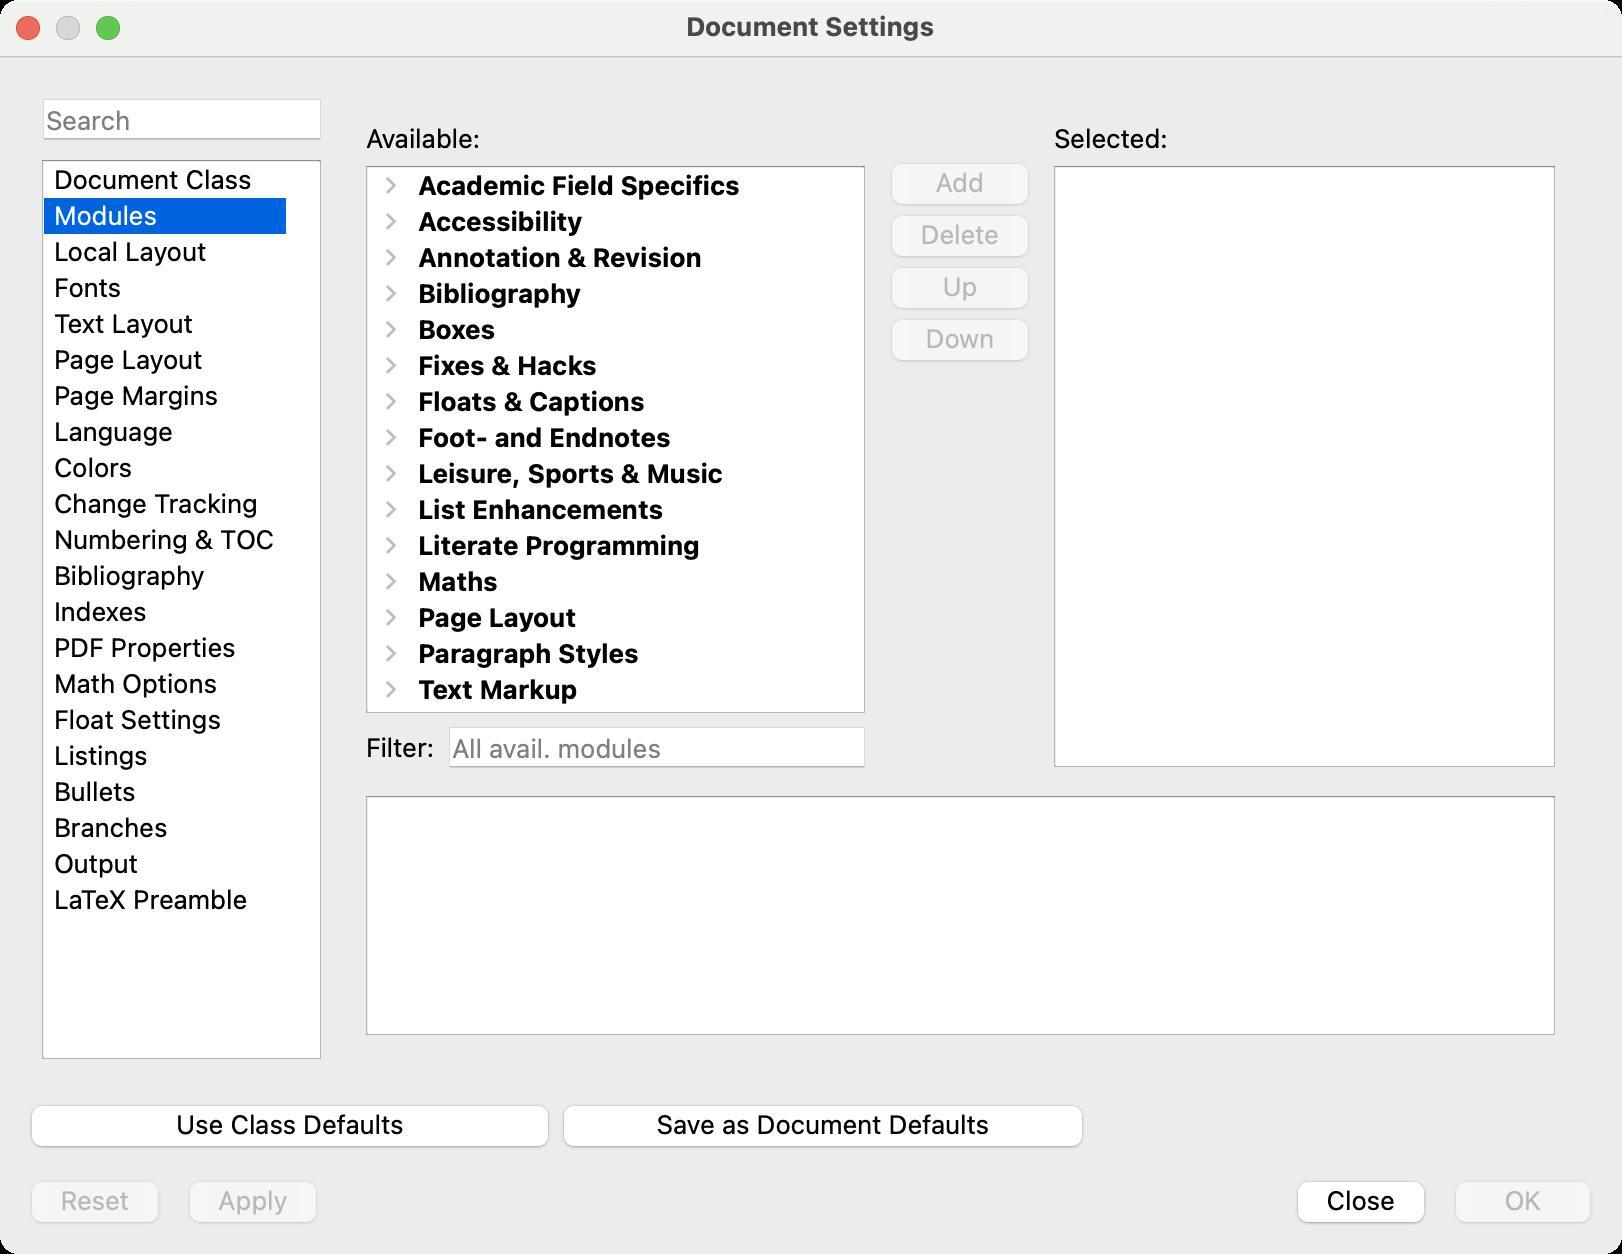
Accessibility tree:
{"name": "Document_Settings", "role": "AXWindow", "description": null, "role_description": "діалогове вікно", "value": null, "position": "270.00;142.00", "size": "811;627", "children": [{"name": "", "role": "AXGroup", "description": "", "role_description": "група", "value": null, "position": "9.00;586.00", "size": "793;32", "children": [{"name": "OK", "role": "AXButton", "description": "", "role_description": "кнопка", "value": null, "position": "721.00;586.00", "size": "81;32", "children": []}, {"name": "Close", "role": "AXButton", "description": "", "role_description": "кнопка", "value": null, "position": "642.00;586.00", "size": "77;32", "children": []}, {"name": "Apply", "role": "AXButton", "description": "", "role_description": "кнопка", "value": null, "position": "88.00;586.00", "size": "77;32", "children": []}, {"name": "Reset", "role": "AXButton", "description": "", "role_description": "кнопка", "value": null, "position": "9.00;586.00", "size": "77;32", "children": []}]}, {"name": "Use_Class_Defaults", "role": "AXButton", "description": "Reset to the default settings for the document class", "role_description": "кнопка", "value": null, "position": "9.00;548.00", "size": "272;32", "children": []}, {"name": "Save_as_Document_Defaults", "role": "AXButton", "description": "Save settings as defaults for new documents", "role_description": "кнопка", "value": null, "position": "275.00;548.00", "size": "273;32", "children": []}, {"name": "", "role": "AXTextField", "description": "Search", "role_description": "текстове поле", "value": "", "position": "21.00;49.00", "size": "140;21", "children": []}, {"name": "", "role": "AXGroup", "description": "", "role_description": "група", "value": null, "position": "21.00;80.00", "size": "140;450", "children": [{"name": "Document_Class", "role": "AXGroup", "description": "", "role_description": "група", "value": null, "position": "22.00;81.00", "size": "121;18", "children": []}, {"name": "Modules", "role": "AXGroup", "description": "", "role_description": "група", "value": null, "position": "22.00;99.00", "size": "121;18", "children": []}, {"name": "Local_Layout", "role": "AXGroup", "description": "", "role_description": "група", "value": null, "position": "22.00;117.00", "size": "121;18", "children": []}, {"name": "Fonts", "role": "AXGroup", "description": "", "role_description": "група", "value": null, "position": "22.00;135.00", "size": "121;18", "children": []}, {"name": "Text_Layout", "role": "AXGroup", "description": "", "role_description": "група", "value": null, "position": "22.00;153.00", "size": "121;18", "children": []}, {"name": "Page_Layout", "role": "AXGroup", "description": "", "role_description": "група", "value": null, "position": "22.00;171.00", "size": "121;18", "children": []}, {"name": "Page_Margins", "role": "AXGroup", "description": "", "role_description": "група", "value": null, "position": "22.00;189.00", "size": "121;18", "children": []}, {"name": "Language", "role": "AXGroup", "description": "", "role_description": "група", "value": null, "position": "22.00;207.00", "size": "121;18", "children": []}, {"name": "Colors", "role": "AXGroup", "description": "", "role_description": "група", "value": null, "position": "22.00;225.00", "size": "121;18", "children": []}, {"name": "Change_Tracking", "role": "AXGroup", "description": "", "role_description": "група", "value": null, "position": "22.00;243.00", "size": "121;18", "children": []}, {"name": "Numbering_&_TOC", "role": "AXGroup", "description": "", "role_description": "група", "value": null, "position": "22.00;261.00", "size": "121;18", "children": []}, {"name": "Bibliography", "role": "AXGroup", "description": "", "role_description": "група", "value": null, "position": "22.00;279.00", "size": "121;18", "children": []}, {"name": "Indexes", "role": "AXGroup", "description": "", "role_description": "група", "value": null, "position": "22.00;297.00", "size": "121;18", "children": []}, {"name": "PDF_Properties", "role": "AXGroup", "description": "", "role_description": "група", "value": null, "position": "22.00;315.00", "size": "121;18", "children": []}, {"name": "Math_Options", "role": "AXGroup", "description": "", "role_description": "група", "value": null, "position": "22.00;333.00", "size": "121;18", "children": []}, {"name": "Float_Settings", "role": "AXGroup", "description": "", "role_description": "група", "value": null, "position": "22.00;351.00", "size": "121;18", "children": []}, {"name": "Listings", "role": "AXGroup", "description": "", "role_description": "група", "value": null, "position": "22.00;369.00", "size": "121;18", "children": []}, {"name": "Bullets", "role": "AXGroup", "description": "", "role_description": "група", "value": null, "position": "22.00;387.00", "size": "121;18", "children": []}, {"name": "Branches", "role": "AXGroup", "description": "", "role_description": "група", "value": null, "position": "22.00;405.00", "size": "121;18", "children": []}, {"name": "Output", "role": "AXGroup", "description": "", "role_description": "група", "value": null, "position": "22.00;423.00", "size": "121;18", "children": []}, {"name": "LaTeX_Preamble", "role": "AXGroup", "description": "", "role_description": "група", "value": null, "position": "22.00;441.00", "size": "121;18", "children": []}]}, {"name": "", "role": "AXGroup", "description": "", "role_description": "група", "value": null, "position": "171.00;49.00", "size": "619;481", "children": [{"name": null, "role": "AXStaticText", "description": "", "role_description": "текст", "value": "Available:", "position": "183.00;61.00", "size": "250;16", "children": []}, {"name": "", "role": "AXGroup", "description": "", "role_description": "група", "value": null, "position": "183.00;83.00", "size": "250;274", "children": [{"name": "Academic_Field_Specifics", "role": "AXGroup", "description": "", "role_description": "група", "value": null, "position": "204.00;84.00", "size": "171;18", "children": []}, {"name": "Accessibility", "role": "AXGroup", "description": "", "role_description": "група", "value": null, "position": "204.00;102.00", "size": "171;18", "children": []}, {"name": "Annotation_&_Revision", "role": "AXGroup", "description": "", "role_description": "група", "value": null, "position": "204.00;120.00", "size": "171;18", "children": []}, {"name": "Bibliography", "role": "AXGroup", "description": "", "role_description": "група", "value": null, "position": "204.00;138.00", "size": "171;18", "children": []}, {"name": "Boxes", "role": "AXGroup", "description": "", "role_description": "група", "value": null, "position": "204.00;156.00", "size": "171;18", "children": []}, {"name": "Fixes_&_Hacks", "role": "AXGroup", "description": "", "role_description": "група", "value": null, "position": "204.00;174.00", "size": "171;18", "children": []}, {"name": "Floats_&_Captions", "role": "AXGroup", "description": "", "role_description": "група", "value": null, "position": "204.00;192.00", "size": "171;18", "children": []}, {"name": "Foot-_and_Endnotes", "role": "AXGroup", "description": "", "role_description": "група", "value": null, "position": "204.00;210.00", "size": "171;18", "children": []}, {"name": "Leisure,_Sports_&_Music", "role": "AXGroup", "description": "", "role_description": "група", "value": null, "position": "204.00;228.00", "size": "171;18", "children": []}, {"name": "List_Enhancements", "role": "AXGroup", "description": "", "role_description": "група", "value": null, "position": "204.00;246.00", "size": "171;18", "children": []}, {"name": "Literate_Programming", "role": "AXGroup", "description": "", "role_description": "група", "value": null, "position": "204.00;264.00", "size": "171;18", "children": []}, {"name": "Maths", "role": "AXGroup", "description": "", "role_description": "група", "value": null, "position": "204.00;282.00", "size": "171;18", "children": []}, {"name": "Page_Layout", "role": "AXGroup", "description": "", "role_description": "група", "value": null, "position": "204.00;300.00", "size": "171;18", "children": []}, {"name": "Paragraph_Styles", "role": "AXGroup", "description": "", "role_description": "група", "value": null, "position": "204.00;318.00", "size": "171;18", "children": []}, {"name": "Text_Markup", "role": "AXGroup", "description": "", "role_description": "група", "value": null, "position": "204.00;336.00", "size": "171;18", "children": []}]}, {"name": null, "role": "AXStaticText", "description": "", "role_description": "текст", "value": "Filter:", "position": "183.00;363.00", "size": "35;21", "children": []}, {"name": "Add", "role": "AXButton", "description": "", "role_description": "кнопка", "value": null, "position": "439.00;77.00", "size": "82;32", "children": []}, {"name": "Delete", "role": "AXButton", "description": "", "role_description": "кнопка", "value": null, "position": "439.00;103.00", "size": "82;32", "children": []}, {"name": "Up", "role": "AXButton", "description": "", "role_description": "кнопка", "value": null, "position": "439.00;129.00", "size": "82;32", "children": []}, {"name": "Down", "role": "AXButton", "description": "", "role_description": "кнопка", "value": null, "position": "439.00;155.00", "size": "82;32", "children": []}, {"name": null, "role": "AXStaticText", "description": "", "role_description": "текст", "value": "Selected:", "position": "527.00;61.00", "size": "251;16", "children": []}, {"name": "", "role": "AXGroup", "description": "", "role_description": "група", "value": null, "position": "527.00;83.00", "size": "251;301", "children": []}, {"name": null, "role": "AXStaticText", "description": "", "role_description": "текст", "value": "", "position": "183.00;398.00", "size": "595;120", "children": []}, {"name": "Filter:", "role": "AXTextField", "description": "All avail. modules", "role_description": "текстове поле", "value": "", "position": "224.00;363.00", "size": "209;21", "children": []}]}, {"name": "", "role": "AXGrowArea", "description": "", "role_description": "область розширення", "value": null, "position": "811.00;605.00", "size": "0;22", "children": []}, {"name": null, "role": "AXButton", "description": null, "role_description": "кнопка закривання", "value": null, "position": "7.00;6.00", "size": "14;16", "children": []}, {"name": null, "role": "AXButton", "description": null, "role_description": "кнопка оптимізації", "value": null, "position": "47.00;6.00", "size": "14;16", "children": [{"name": null, "role": "AXGroup", "description": null, "role_description": "група", "value": null, "position": "47.00;6.00", "size": "14;16", "children": [{"name": null, "role": "AXGroup", "description": null, "role_description": "група", "value": null, "position": "47.00;6.00", "size": "14;16", "children": []}]}]}, {"name": null, "role": "AXButton", "description": null, "role_description": "кнопка згортання", "value": null, "position": "27.00;6.00", "size": "14;16", "children": []}, {"name": null, "role": "AXStaticText", "description": null, "role_description": "текст", "value": "Document Settings", "position": "341.00;5.00", "size": "129;16", "children": []}]}